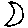
Label: moon